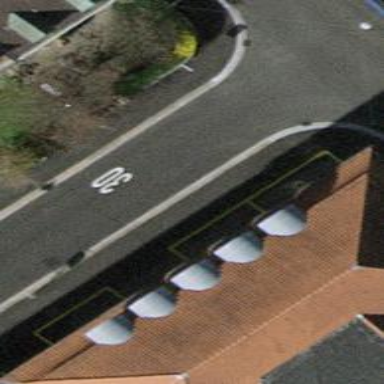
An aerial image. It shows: Street-side parking with parallel orientation.